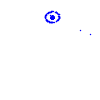
Particle: electron